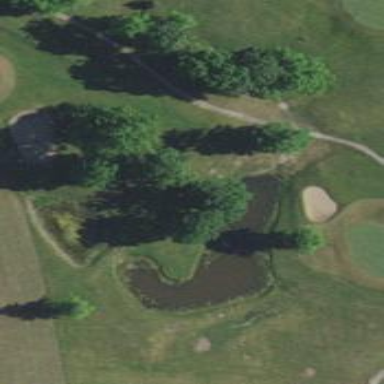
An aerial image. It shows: Scenic view of water hazard on golf course. The natural water feature adds beauty to the landscape.